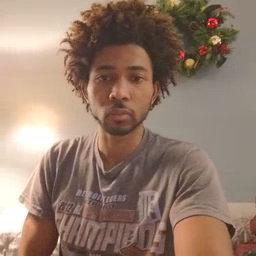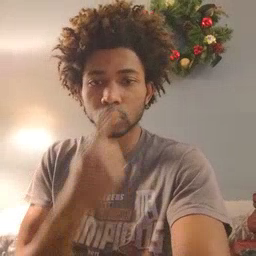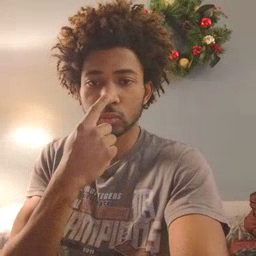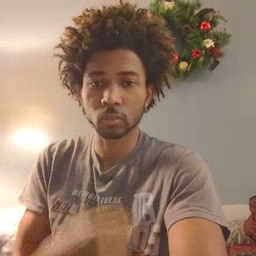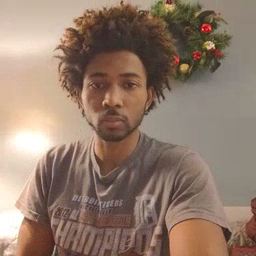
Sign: nose